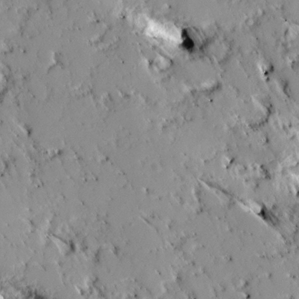
Label: non_frost